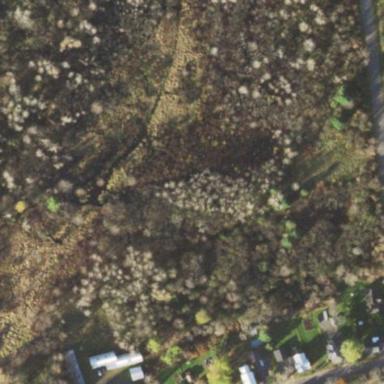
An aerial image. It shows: Patch of scrub vegetation.